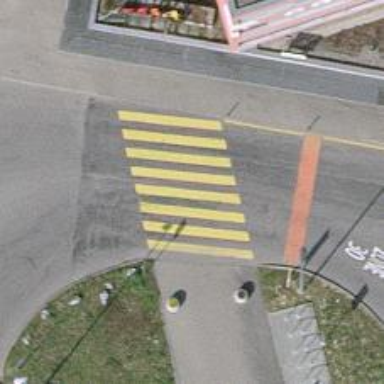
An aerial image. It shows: Asphalt footway with uncontrolled crossing and markings.